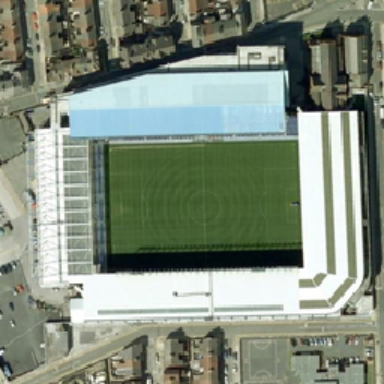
Blue building is a bustling residential area on the green stadium and other .